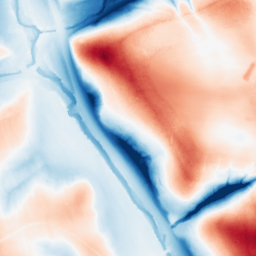
Category: trend_removal
Decomposition family: local_polynomial
Decomposition parameters: window_size: 101
degree: 3
Upsampling method: bicubic
Upsampling parameters: scale: 8
Upsampling scale: 8